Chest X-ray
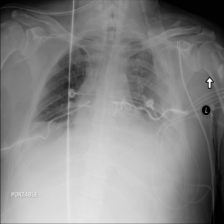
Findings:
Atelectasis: negative
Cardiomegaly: negative
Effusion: negative
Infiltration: negative
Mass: negative
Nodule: negative
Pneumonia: negative
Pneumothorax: negative
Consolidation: negative
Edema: negative
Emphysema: negative
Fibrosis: negative
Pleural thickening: negative
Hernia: negative